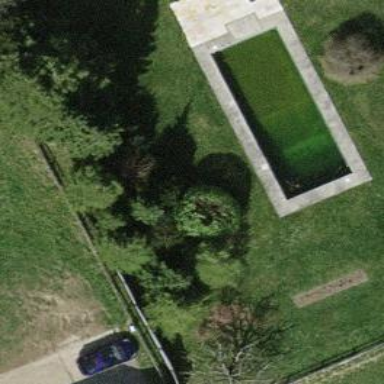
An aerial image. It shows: Swimming pool located in leisure land.